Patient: sex M, age 74
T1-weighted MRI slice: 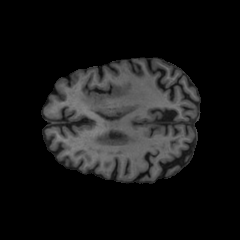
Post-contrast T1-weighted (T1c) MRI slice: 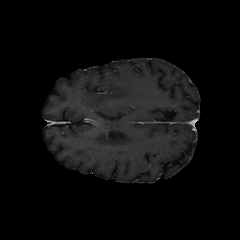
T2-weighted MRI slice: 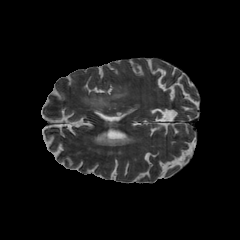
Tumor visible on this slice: yes
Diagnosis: Glioblastoma, IDH-wildtype
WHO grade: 4